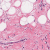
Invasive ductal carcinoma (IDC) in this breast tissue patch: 0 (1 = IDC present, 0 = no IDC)